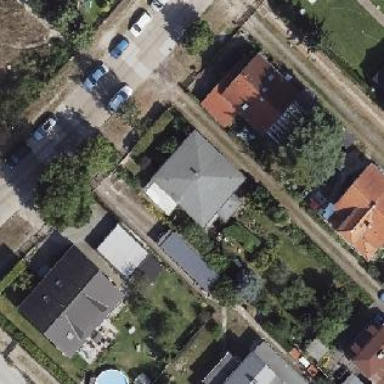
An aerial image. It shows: Detached building with flat roof.